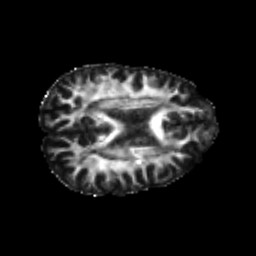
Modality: FA
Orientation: axial
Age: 24
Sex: female
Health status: healthy
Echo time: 0.074 s